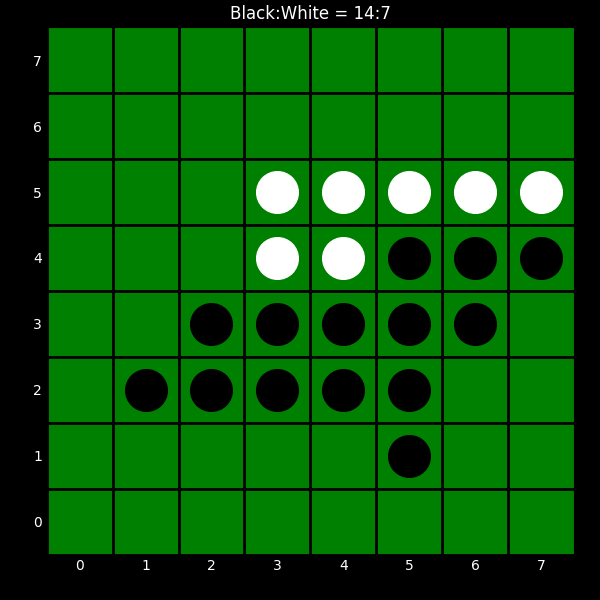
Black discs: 14
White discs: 7